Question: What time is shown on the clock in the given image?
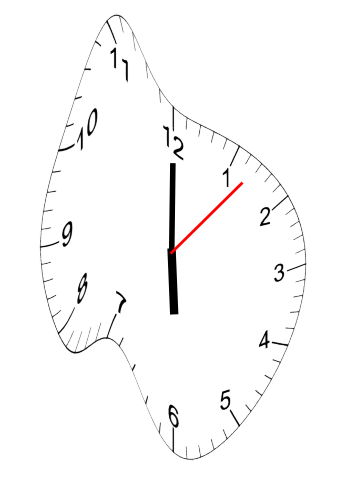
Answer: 06:00:07